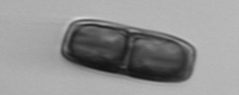
Label: Ephemera